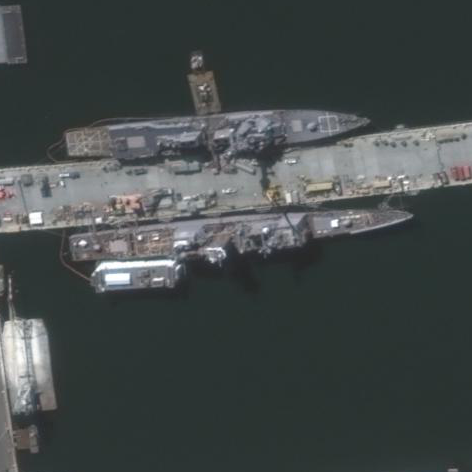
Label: cruiser